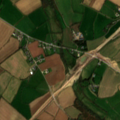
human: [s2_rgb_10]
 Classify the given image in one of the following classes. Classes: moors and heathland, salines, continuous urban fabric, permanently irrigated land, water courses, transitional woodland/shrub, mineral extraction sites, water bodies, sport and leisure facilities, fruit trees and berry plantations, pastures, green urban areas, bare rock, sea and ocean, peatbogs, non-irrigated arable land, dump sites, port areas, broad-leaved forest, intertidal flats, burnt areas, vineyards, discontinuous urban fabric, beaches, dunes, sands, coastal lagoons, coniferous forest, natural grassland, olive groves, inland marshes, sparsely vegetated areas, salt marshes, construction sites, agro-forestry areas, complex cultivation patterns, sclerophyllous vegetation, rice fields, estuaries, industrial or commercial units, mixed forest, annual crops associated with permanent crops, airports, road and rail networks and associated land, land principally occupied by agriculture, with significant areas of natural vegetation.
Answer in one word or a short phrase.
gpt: construction sites, non-irrigated arable land, pastures